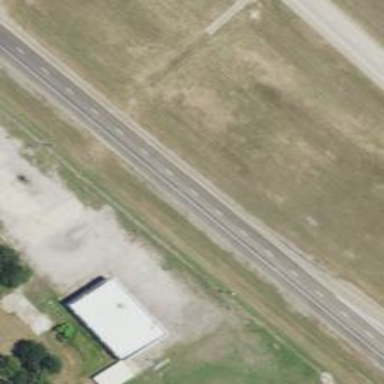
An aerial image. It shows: Tertiary road with frontage road.